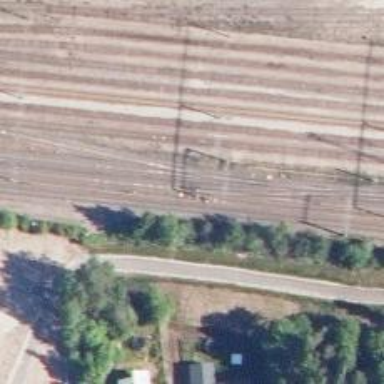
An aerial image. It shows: Railway with continuous electrified contact lines.